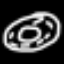
Label: donut